Question: I'm trying to put image in UITableViewCell. I use <URL> style for my messages.

Tried something like 'cell.imageView.image = [UIImage imageNamed:message.messageText];' but it isn't work. Any suggestions? Maybe need my other code?
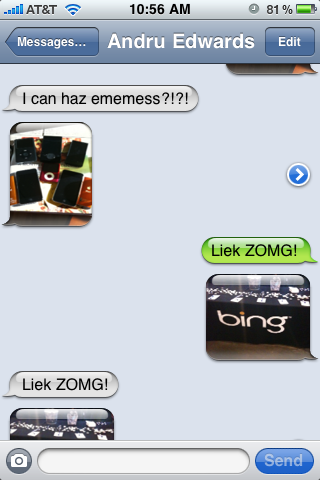
Answer: Use SSMessageTableViewCellBubbleView's leftBackgroundImage and add it this way to your table view
'''
SSMessageTableViewCellBubbleView *imageBubbleView = [SSMessageTableViewCellBubbleView alloc] init];
imageBubbleView. leftBackgroundImage = [UIImage imageNamed:message.messageText];
[cell.contentView addSubview:imageBubbleView];
'''
I expect this to work!